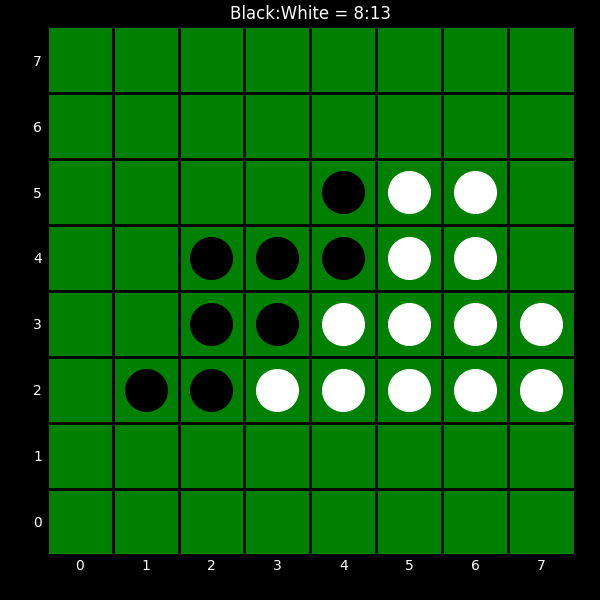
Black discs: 8
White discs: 13